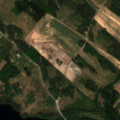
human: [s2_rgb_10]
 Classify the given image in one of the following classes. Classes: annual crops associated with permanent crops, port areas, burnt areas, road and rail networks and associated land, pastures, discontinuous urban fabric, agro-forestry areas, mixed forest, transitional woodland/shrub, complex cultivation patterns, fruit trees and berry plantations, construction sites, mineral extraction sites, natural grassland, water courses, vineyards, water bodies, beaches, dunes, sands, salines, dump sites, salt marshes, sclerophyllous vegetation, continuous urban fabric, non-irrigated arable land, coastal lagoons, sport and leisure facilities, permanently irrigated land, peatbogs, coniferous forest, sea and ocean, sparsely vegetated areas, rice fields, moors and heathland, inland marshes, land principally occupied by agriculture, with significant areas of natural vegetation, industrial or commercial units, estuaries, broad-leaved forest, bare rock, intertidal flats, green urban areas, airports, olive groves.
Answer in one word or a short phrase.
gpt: non-irrigated arable land, land principally occupied by agriculture, with significant areas of natural vegetation, transitional woodland/shrub, water bodies